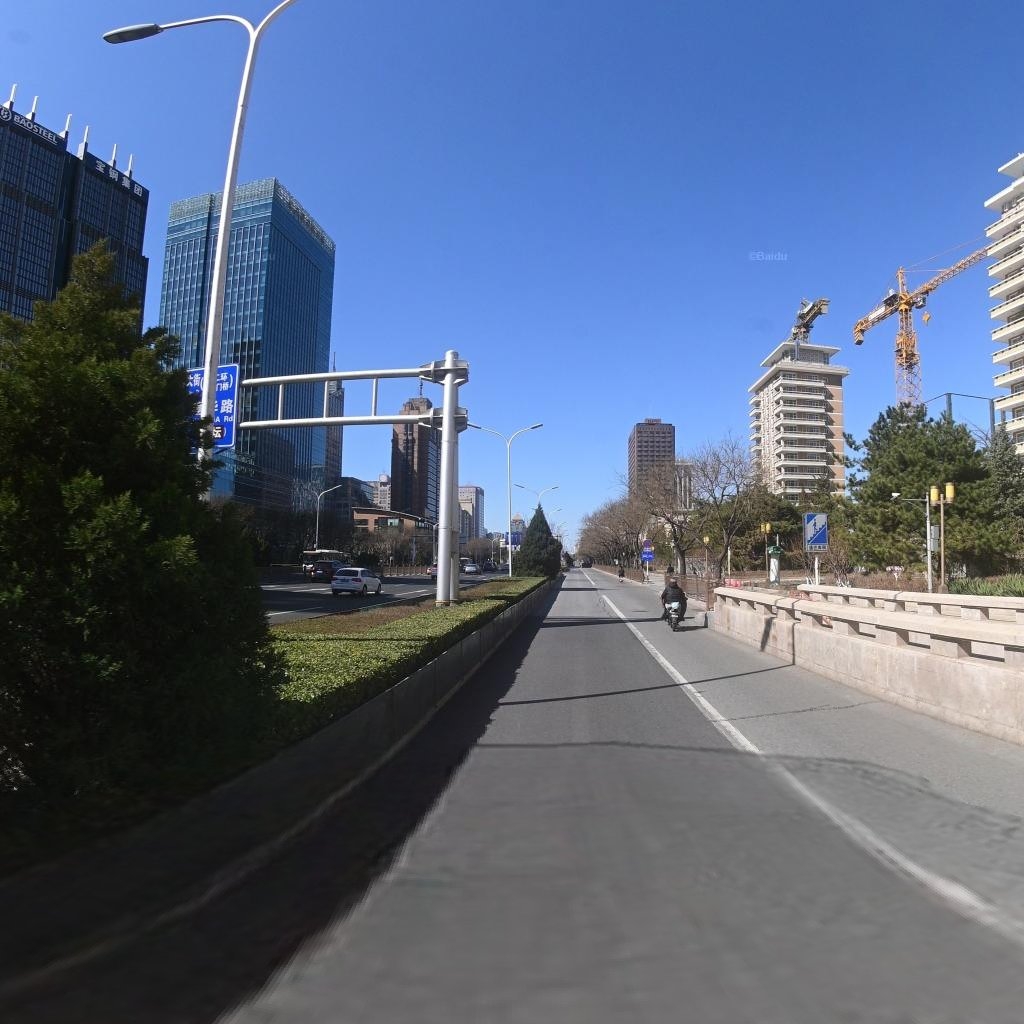
Region: Chaoyang
Road damage annotations: transverse patch